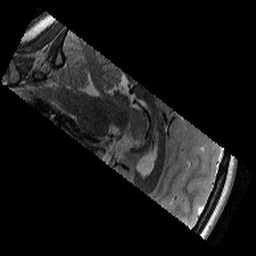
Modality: T2w
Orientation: sagittal
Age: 13
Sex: female
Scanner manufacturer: siemens
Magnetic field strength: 3 T
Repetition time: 8.46 s
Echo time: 0.067 s